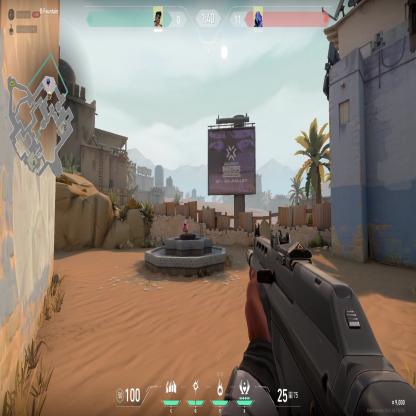
Label: enemy